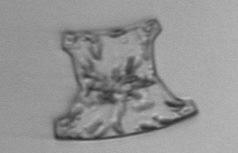
Label: Eucampia